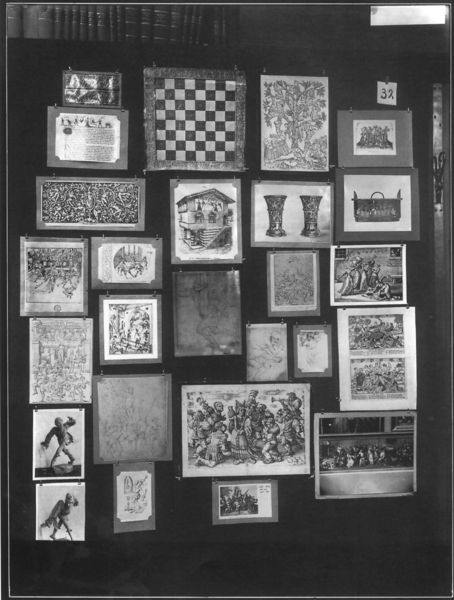
Titel: Mnemosyne (Bilderatlas, Fotos der Tafeln)
Künstler: Aby Warburg
Institution: London, The Warburg Institute Archive ©
Schlagwörter: baum, zeichnung, haus, muster, schachbrett, wand, schrift, bilder, bücher, fotos, vasen, collage, haken, schach, tasche, schema, kelche, anordnung, ordnung, ikonographie, postkarten, system, warburg, pinwand, 32, tasche haus urkunde